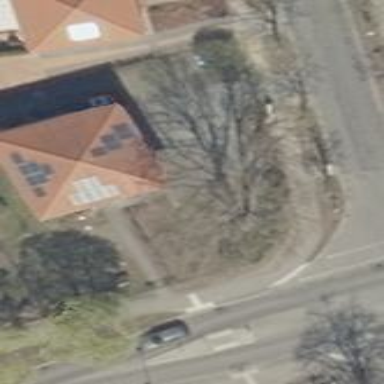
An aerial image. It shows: Building with pyramidal roof shape.